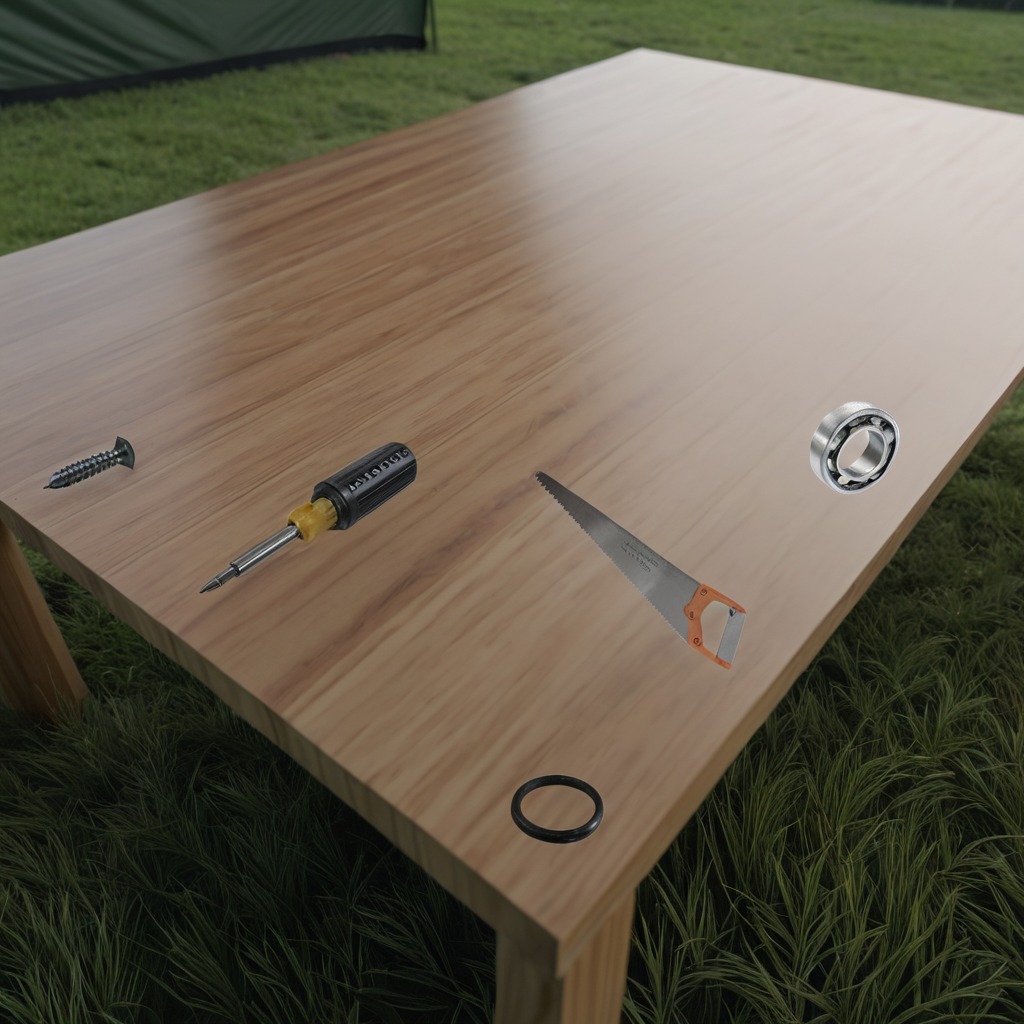
A rubber O-ring, a metal ball bearing, a metal machine screw, a handheld metal saw, and a screwdriver are lying on the wooden table.